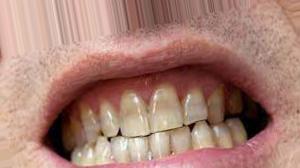
Condition: Tooth Discoloration